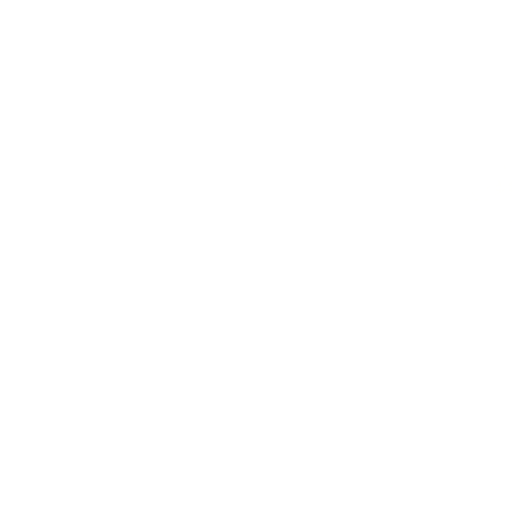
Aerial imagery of bar in Hawaii named Makalawena Bank containing only unknown